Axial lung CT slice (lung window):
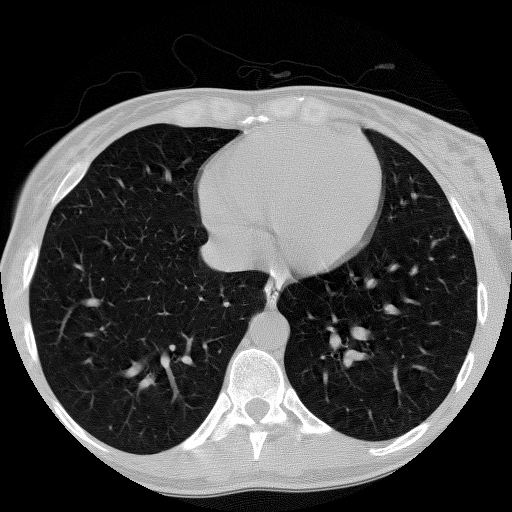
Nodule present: no